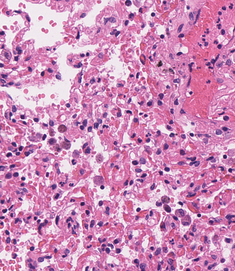
Tumor epithelial tissue: no
Tumor-associated stroma tissue: no
Normal tissue: yes